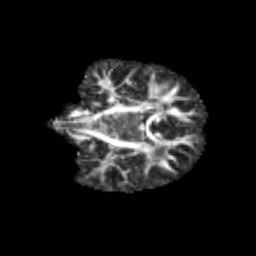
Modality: FA
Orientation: coronal
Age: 9
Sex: female
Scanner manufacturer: siemens
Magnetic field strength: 3 T
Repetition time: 3.8 s
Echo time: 0.07 s